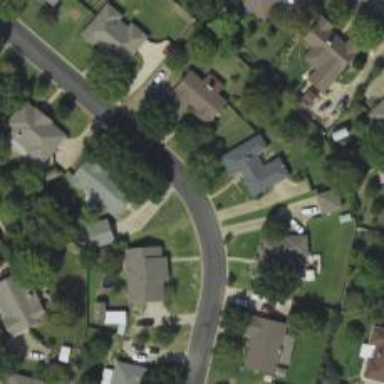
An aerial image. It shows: Residential road.